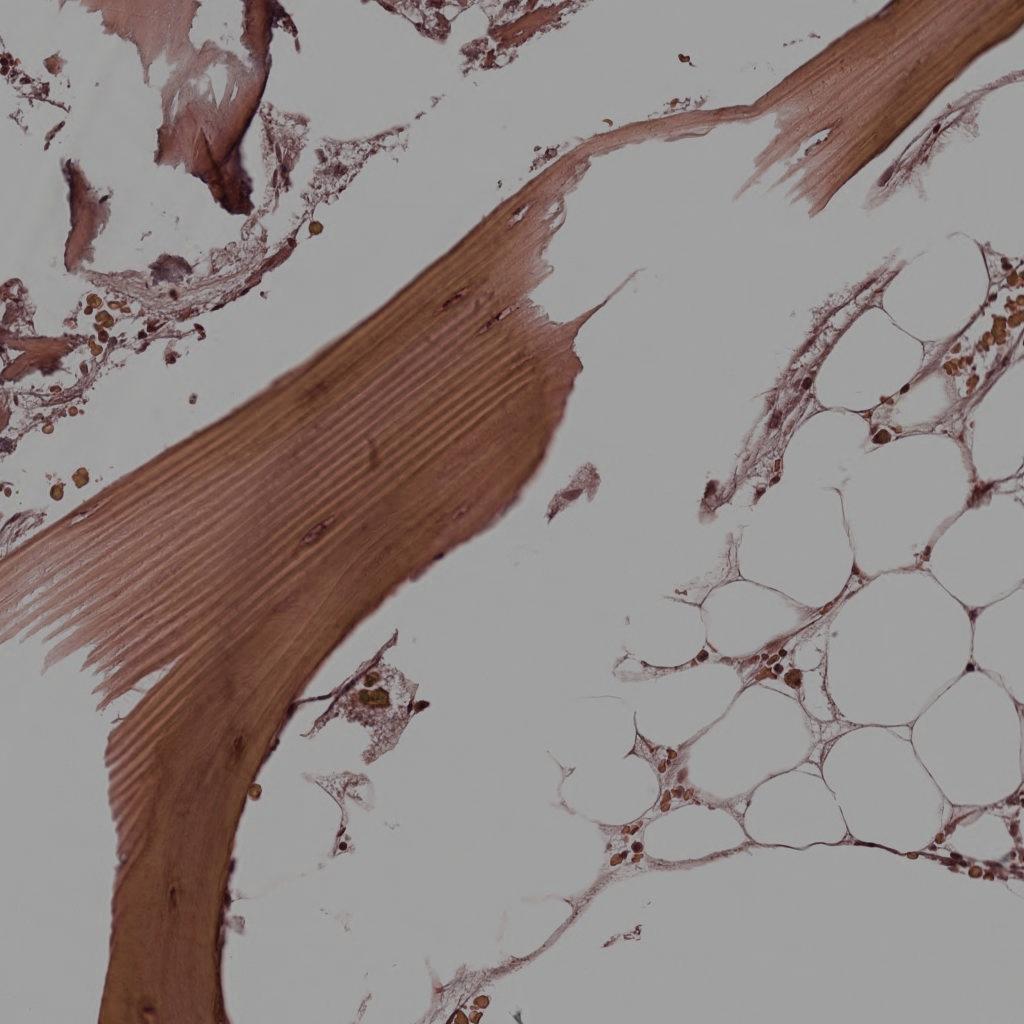
Label: Non-Tumor